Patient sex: M
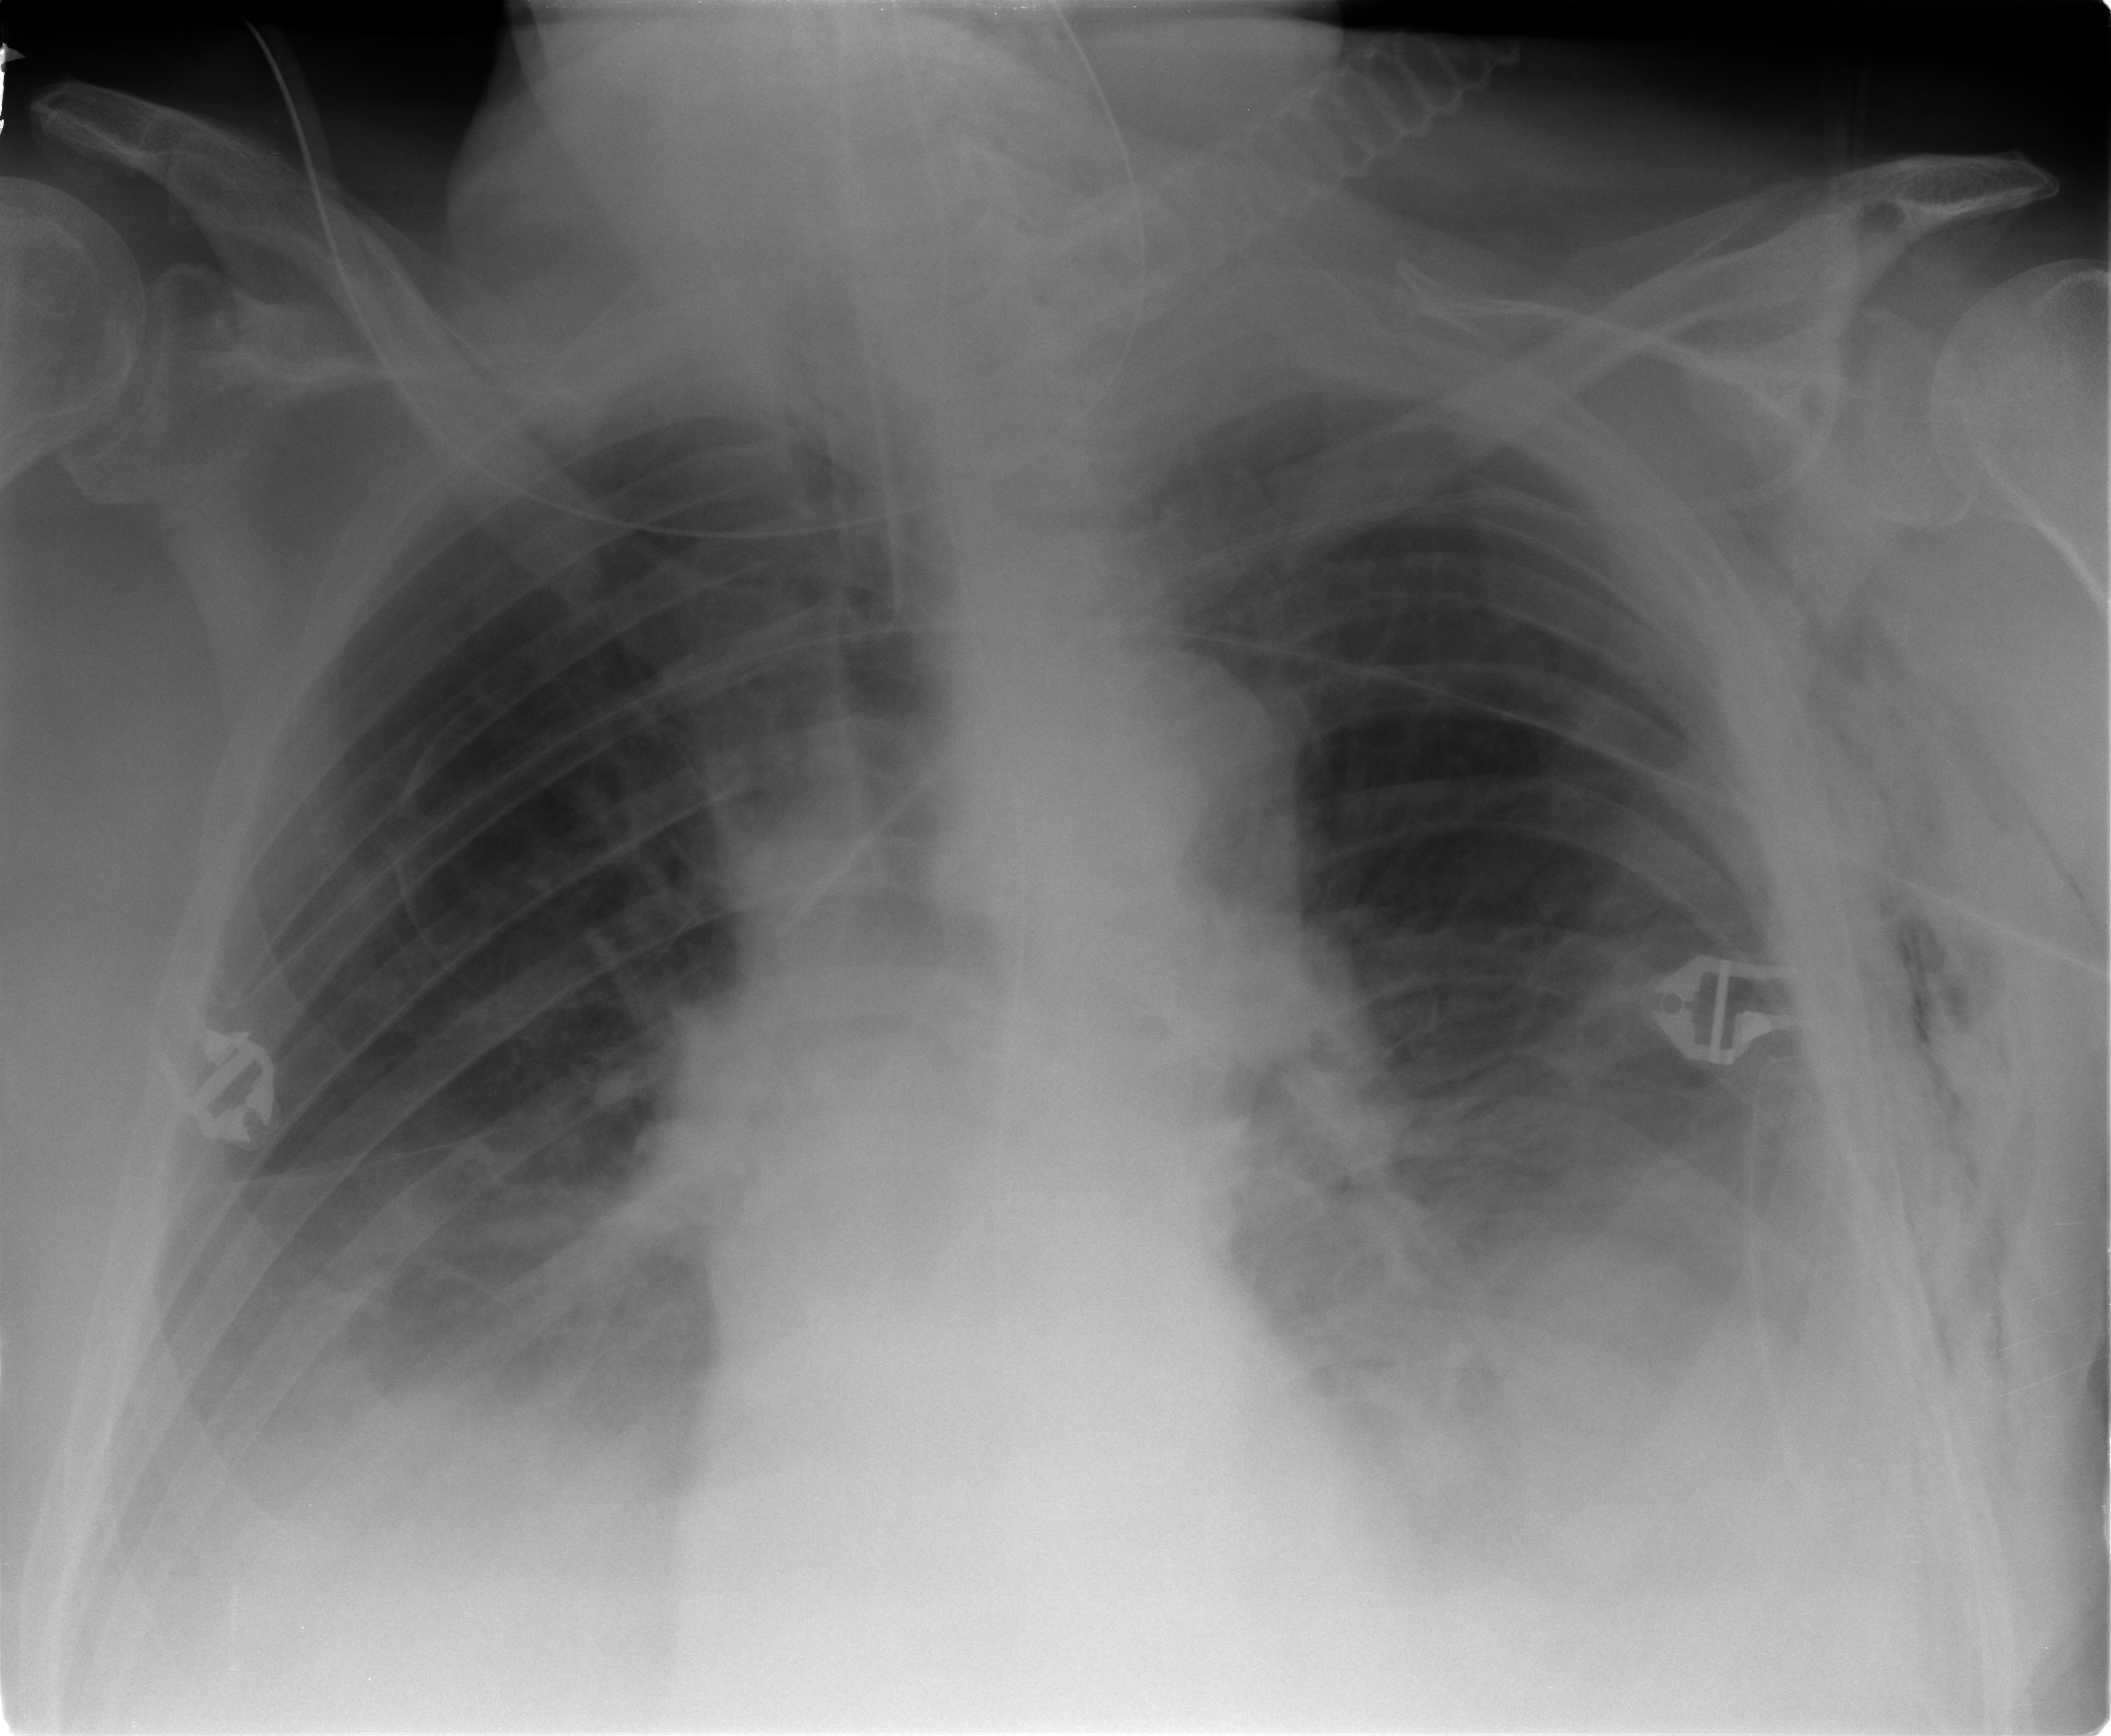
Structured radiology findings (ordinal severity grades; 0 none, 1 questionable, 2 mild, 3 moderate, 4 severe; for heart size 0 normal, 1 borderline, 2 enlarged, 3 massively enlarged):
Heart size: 0
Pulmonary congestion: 1
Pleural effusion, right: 3
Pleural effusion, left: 3
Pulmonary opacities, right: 2
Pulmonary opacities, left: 2
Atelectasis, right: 3
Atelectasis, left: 3